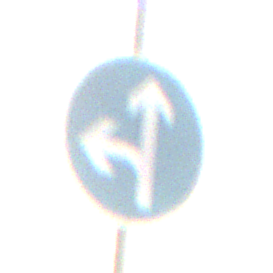
Verkehrszeichen: VorgeschriebeneFahrtrichtungGeradeausOderLinks
Umgebung: Outdoor, Nature
Tageszeit: SunriseSunset
Wetter: PartlyCloudy
Licht: Natural
Jahreszeit: NotSpecified
Kontrast: LowContrast